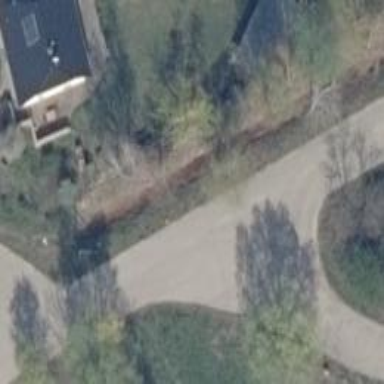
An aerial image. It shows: Residential road with concrete surface.